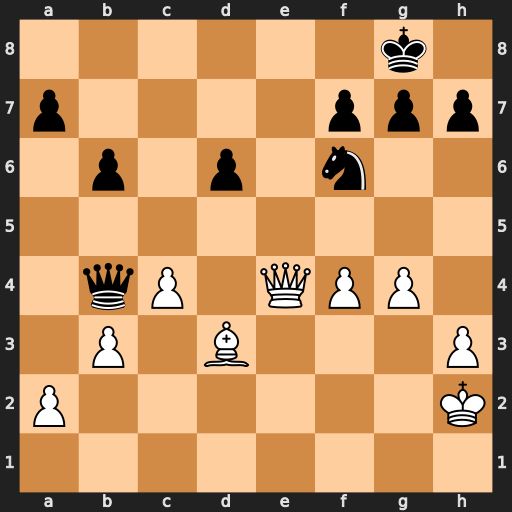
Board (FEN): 6k1/p4ppp/1p1p1n2/8/1qP1QPP1/1P1B3P/P6K/8
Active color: w
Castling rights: -
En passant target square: -
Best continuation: Qa8+ Ne8 Qxe8#